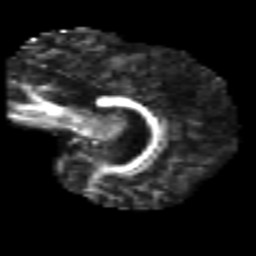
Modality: FA
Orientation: sagittal
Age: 68
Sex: female
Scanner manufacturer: siemens
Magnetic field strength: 3 T
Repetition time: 4.987 s
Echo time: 0.0792 s